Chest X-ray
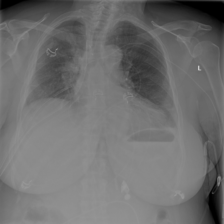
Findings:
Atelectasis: negative
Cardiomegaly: negative
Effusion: negative
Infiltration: negative
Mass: negative
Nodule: negative
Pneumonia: negative
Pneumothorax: positive
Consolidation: negative
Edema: negative
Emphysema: negative
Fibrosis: negative
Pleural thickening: negative
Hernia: negative